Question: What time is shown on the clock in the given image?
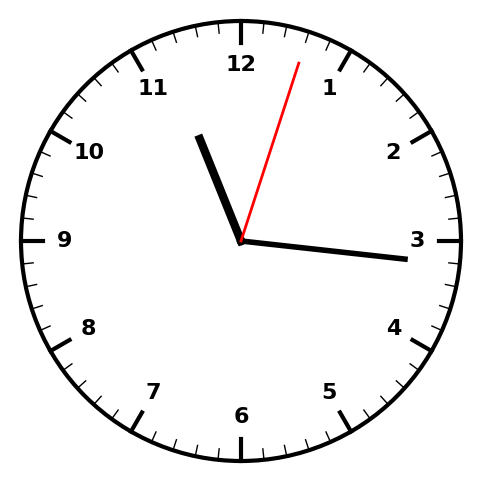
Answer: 11:16:03